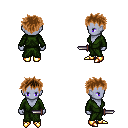
a pixel art fantasy rpg character, female body template, dark elf, purple skin, green robe, magenta pants, brown bedhead hairstyle, gold boots, dagger, four views (front, back, left, right), 2x2 character sprite sheet, small pixel art, hard edges, no anti-aliasing